Question: I am struggling to get this right.
What I want to do is to move a panel(10px by 10px) to another panel which is the same size.
I want to see how it moves to the other panel... and I achieved this using a timer.
My code works, but I do have a problem I cannot get past...
Most of the time the panel that is moving, first reaches the x or y coordinate and then move in a horizontal or vertical line to the other panel.
This looks OK when moving very fast... but when moving slowly I can see that it looks very wrong.
This is just a small paint job i have created to show you what i have in mind:

I want point B to move to point A in a straight line.
CODE:
'''
private void timer_Tick(object sender, EventArgs e)
{
smallX = pnlTo.Location.X;
smallY = pnlTo.Location.Y;
largeX = pnlFrom.Location.X;
largeY = pnlFrom.Location.Y;
//Should we find the ratio??
// ####### X #######
if (largeX != smallX)
{
int xRatio;
if (largeX > smallX)
{
//If 'large' is to the right.
//Find ratio.
xRatio = largeX / smallX;
pnlFrom.Left -= xRatio;
}
else
{
//If 'large' is to the left.
//Find ratio.
xRatio = smallX / largeX;
pnlFrom.Left += xRatio;
}
}
// ####### Y #######
if (largeY != smallY)
{
int yRatio;
if (largeY > smallY)
{
//If 'large' is to the bottom.
yRatio = largeY / smallY;
pnlFrom.Top -= yRatio;
//pnlFrom.Top -= pixelsToMove;
}
else
{
//If 'large' is to the top.
yRatio = smallY / largeY;
pnlFrom.Top += yRatio;
//pnlFrom.Top += pixelsToMove;
}
}
lblLargeX.Text = pnlFrom.Location.X.ToString();
lblLargeY.Text = pnlFrom.Location.Y.ToString();
if (largeX == smallX && largeY == smallY)
{
timer.Stop();
}
}
'''
I know I am very wrong with how to achieve this... but can someone please help me in the right direction?
Thank you in advance.
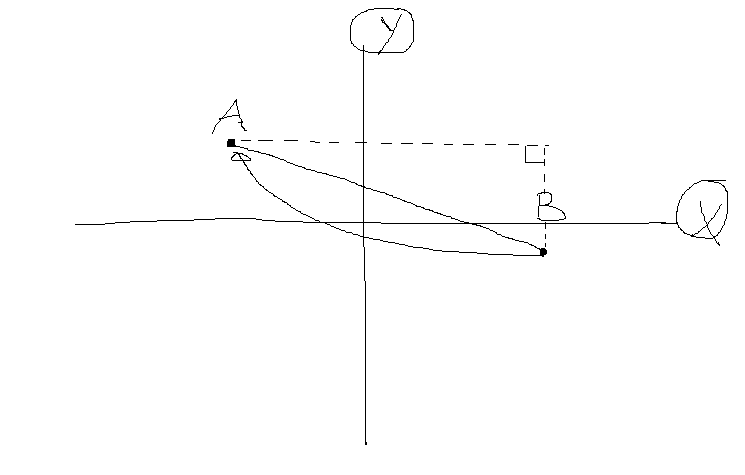
Answer: I've no idea how your algorithm should work and what mistakes are (either in logic or in implementation), but moving from '(x1;y1)' to '(x2;y2)' is simple:
'''
int steps = 10; // how many steps animation/timer will have
int x = x1 + (x2 - x1) * step / steps;
int y = y1 + (y2 - y1) * step / steps;
'''
Notes:
- '(x,y)'- 'step''steps'- - 'delta''float''double''delta''steps'